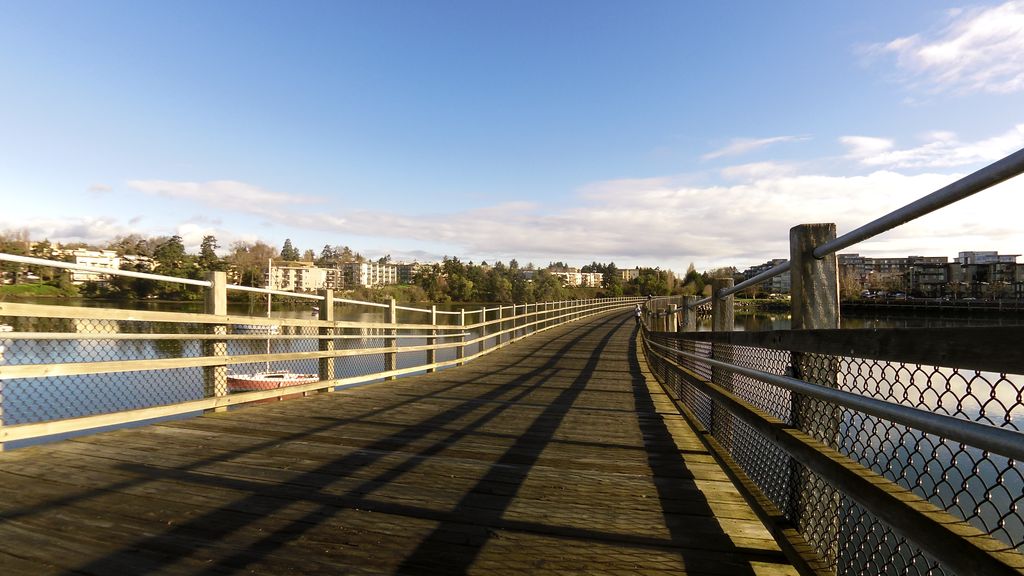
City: victoria